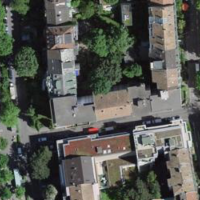
EUNIS habitat code: 54
Species observed at this site:
Corvus corone
Mahonia aquifolium
Sturnus vulgaris
Streptopelia decaocto
Pica pica
Passer domesticus
Salvia pratensis